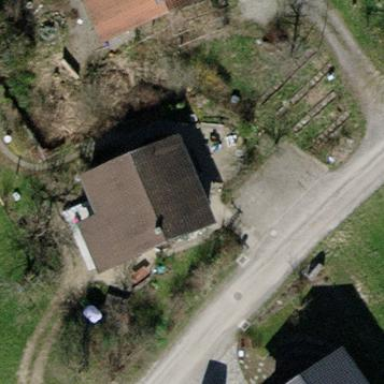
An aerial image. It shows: Gabled roof house.